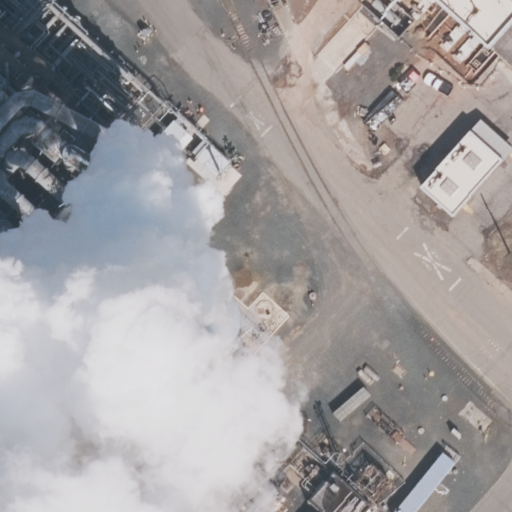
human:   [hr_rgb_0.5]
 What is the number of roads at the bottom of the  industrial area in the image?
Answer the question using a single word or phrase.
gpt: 0

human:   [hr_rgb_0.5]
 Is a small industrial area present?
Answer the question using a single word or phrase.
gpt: no

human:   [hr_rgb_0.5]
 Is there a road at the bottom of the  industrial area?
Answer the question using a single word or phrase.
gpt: no

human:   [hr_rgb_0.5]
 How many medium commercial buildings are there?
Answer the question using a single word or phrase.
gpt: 0

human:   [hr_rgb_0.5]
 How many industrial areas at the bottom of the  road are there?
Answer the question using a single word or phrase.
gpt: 1

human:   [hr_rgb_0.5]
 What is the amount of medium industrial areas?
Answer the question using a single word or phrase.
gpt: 0

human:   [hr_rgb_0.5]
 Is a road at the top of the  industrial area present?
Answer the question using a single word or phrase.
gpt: yes

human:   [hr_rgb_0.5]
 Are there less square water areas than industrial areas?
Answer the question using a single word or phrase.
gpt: yes

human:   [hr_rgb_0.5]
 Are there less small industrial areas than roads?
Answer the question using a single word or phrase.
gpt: yes

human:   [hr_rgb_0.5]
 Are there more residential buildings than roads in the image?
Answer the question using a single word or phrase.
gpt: no

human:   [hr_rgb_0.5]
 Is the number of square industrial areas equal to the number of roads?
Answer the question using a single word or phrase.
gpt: no

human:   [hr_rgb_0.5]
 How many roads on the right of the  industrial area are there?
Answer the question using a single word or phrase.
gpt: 0

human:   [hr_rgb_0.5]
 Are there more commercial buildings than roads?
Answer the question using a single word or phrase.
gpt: no

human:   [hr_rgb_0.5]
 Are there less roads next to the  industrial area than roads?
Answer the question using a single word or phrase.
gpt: no

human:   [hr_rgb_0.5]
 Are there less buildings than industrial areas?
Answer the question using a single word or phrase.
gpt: yes

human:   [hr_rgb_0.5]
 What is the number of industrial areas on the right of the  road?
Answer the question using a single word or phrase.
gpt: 1

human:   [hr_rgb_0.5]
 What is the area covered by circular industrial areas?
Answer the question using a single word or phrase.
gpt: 0m2

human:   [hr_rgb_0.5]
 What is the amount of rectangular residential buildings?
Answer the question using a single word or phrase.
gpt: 0

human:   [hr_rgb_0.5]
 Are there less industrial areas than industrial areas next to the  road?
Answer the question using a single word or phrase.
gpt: no

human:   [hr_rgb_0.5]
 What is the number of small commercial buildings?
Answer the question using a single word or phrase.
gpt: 0

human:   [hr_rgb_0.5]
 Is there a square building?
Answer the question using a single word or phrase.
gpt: no

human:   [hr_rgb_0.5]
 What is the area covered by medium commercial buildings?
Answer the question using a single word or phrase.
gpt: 0m2

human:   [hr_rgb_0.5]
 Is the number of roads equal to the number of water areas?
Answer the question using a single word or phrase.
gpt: no

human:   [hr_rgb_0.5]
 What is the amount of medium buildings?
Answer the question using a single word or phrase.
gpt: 0

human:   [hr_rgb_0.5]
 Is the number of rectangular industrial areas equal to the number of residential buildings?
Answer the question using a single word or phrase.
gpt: no

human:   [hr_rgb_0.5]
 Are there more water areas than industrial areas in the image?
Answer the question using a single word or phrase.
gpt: no

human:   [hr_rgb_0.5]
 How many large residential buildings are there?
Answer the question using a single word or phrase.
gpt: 0

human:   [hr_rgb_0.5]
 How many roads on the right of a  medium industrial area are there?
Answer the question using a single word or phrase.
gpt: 0

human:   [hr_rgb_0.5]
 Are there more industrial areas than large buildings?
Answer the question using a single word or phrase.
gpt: yes

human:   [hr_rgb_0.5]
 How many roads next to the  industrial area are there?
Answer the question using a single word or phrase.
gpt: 1

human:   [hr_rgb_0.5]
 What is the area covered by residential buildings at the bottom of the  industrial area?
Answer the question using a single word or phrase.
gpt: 0m2

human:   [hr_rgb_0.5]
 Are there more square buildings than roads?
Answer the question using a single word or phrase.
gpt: no

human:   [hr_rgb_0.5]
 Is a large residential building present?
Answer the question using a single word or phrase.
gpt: no

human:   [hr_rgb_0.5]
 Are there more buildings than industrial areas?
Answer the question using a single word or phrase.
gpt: no

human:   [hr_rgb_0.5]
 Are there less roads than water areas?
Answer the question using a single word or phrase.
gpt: no

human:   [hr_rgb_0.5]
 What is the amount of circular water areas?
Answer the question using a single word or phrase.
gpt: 0